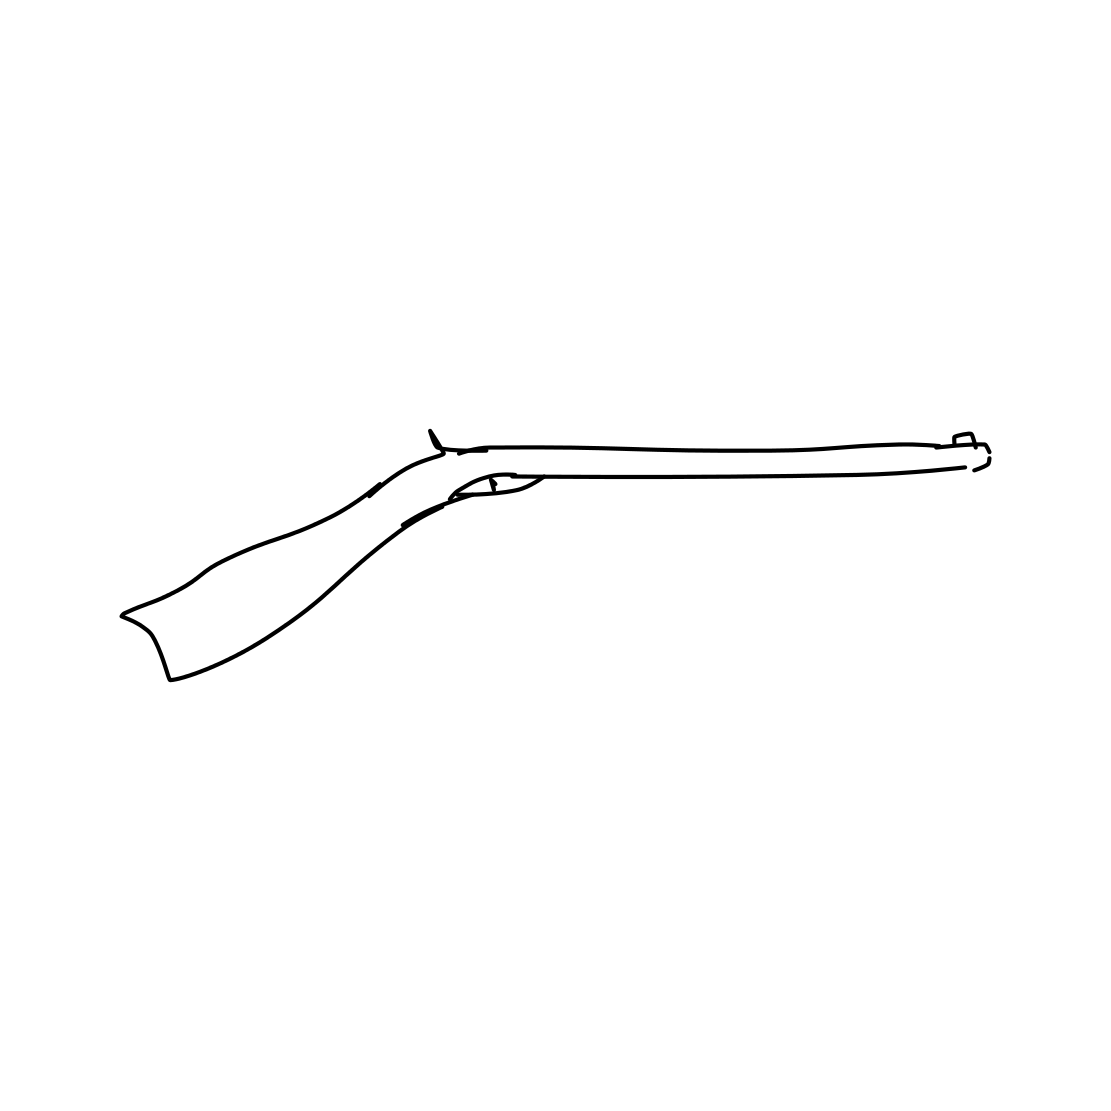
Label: rifle